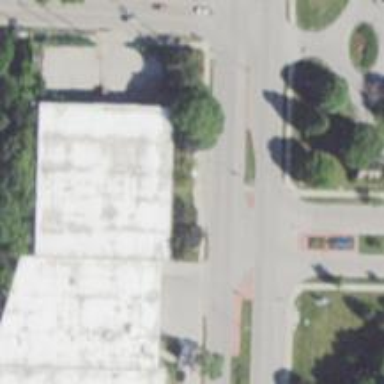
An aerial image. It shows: Secondary road with separate sidewalks.